Interaction volume radius: 10 \u00c5
Interaction volume height: 10 \u00c5
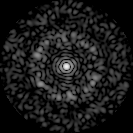
Disorder parameter: 0.8454